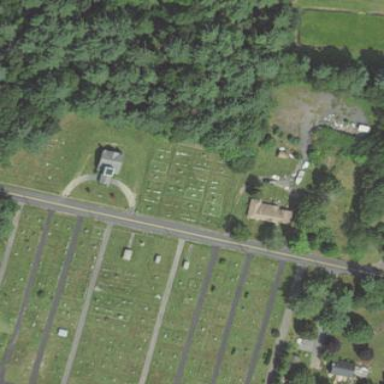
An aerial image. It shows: Cemetery.